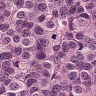
Metastatic tissue present: yes